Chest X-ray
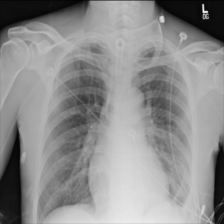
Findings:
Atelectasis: negative
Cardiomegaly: negative
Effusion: negative
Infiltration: negative
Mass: negative
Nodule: negative
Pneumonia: negative
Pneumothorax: negative
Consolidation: negative
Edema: negative
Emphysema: negative
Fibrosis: negative
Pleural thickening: negative
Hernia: negative